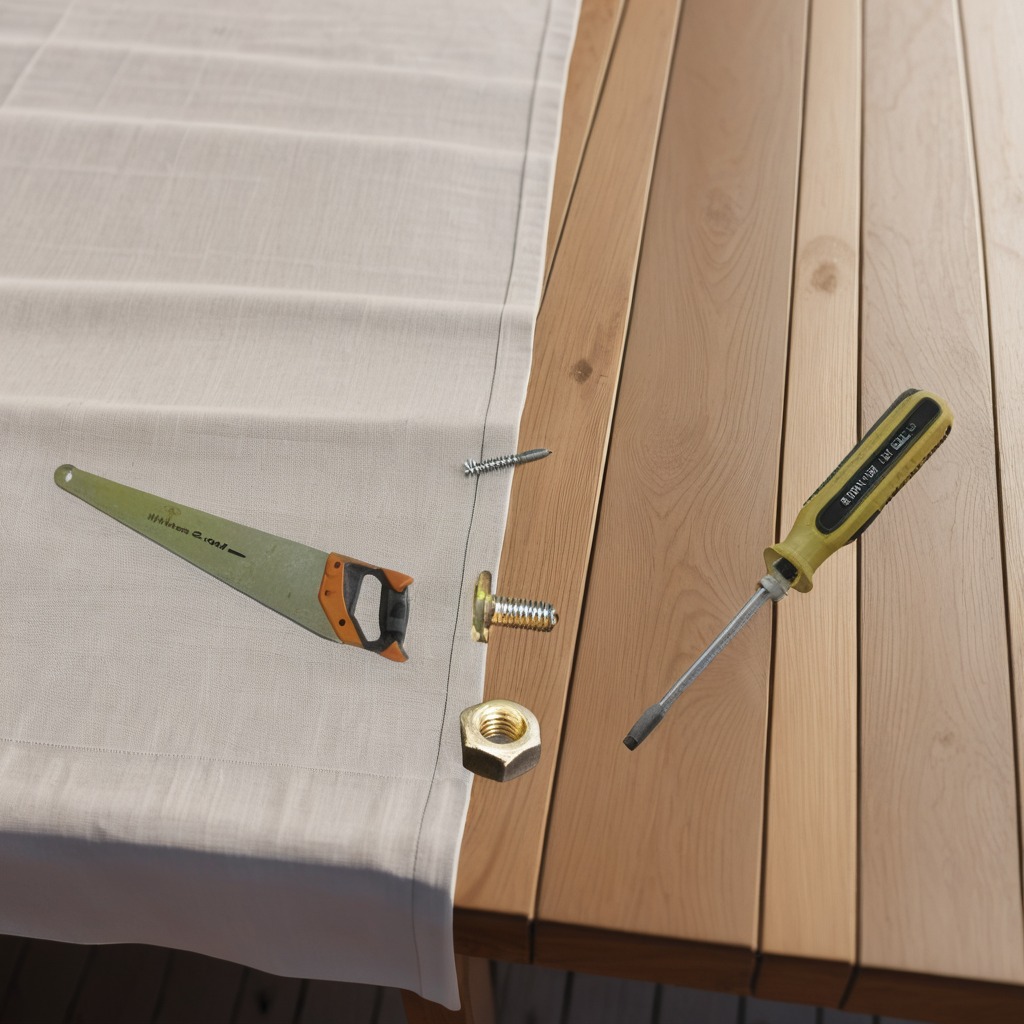
A metal machine screw, a coiled metal spring, a handheld metal saw, a screwdriver, and a metal nut are lying on the wooden table in the outdoor workshop.